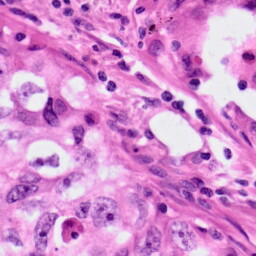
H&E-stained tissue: Lung